Question: I tried to find some helps around internet, i had some codes to test but none works like i want.
I would draw with Qt something pixel by pixel.
I tried with a 'QImage' within a 'QLabel' with the protected event 'mousePressEvent' it worked, but the pixels are too small to see them.
I tried to scale my Image, it's much better, but the position X, Y are not the same position of the pixels now or they're not synchronized with the pixels locations.
Here a screenshot of what i want do, if someone has an idea to recreate this...

If i can exactly done this via Qt i'll save a lots of time, just a basic drawing pixel by pixel, i created this example with Paint, Black and White format zoomed to 800%.
Thanks.
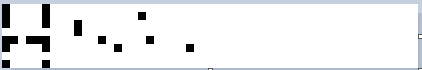
Answer: This is a solution hard-coded for a specific size - just implement relative coordinate mapping between pixmap and draw widget and you are set.
'''
class Widget : public QWidget
{
Q_OBJECT
public:
Widget(QWidget *parent = 0) : QWidget(parent), pressed(0) {
color = Qt::black;
pixmap = new QPixmap("h:/small.png");
resize(240, 240);
}
~Widget() { if (pixmap) delete pixmap; }
protected:
void paintEvent(QPaintEvent *) {
QPainter painter(this);
painter.drawPixmap(0, 0, pixmap->scaled(240, 240));
painter.drawPixmap(0, 0, *pixmap);
}
void mousePressEvent(QMouseEvent *e) {
if (e->button() == Qt::RightButton)
color = color == Qt::black ? Qt::white : Qt::black;
else {
pressed = 1;
draw(e);
}
}
void mouseReleaseEvent(QMouseEvent *) { pressed = 0; }
void mouseMoveEvent(QMouseEvent *e) { draw(e); }
private:
void draw(QMouseEvent *e) {
if (pressed) {
QPainter painter(pixmap);
painter.setPen(color);
int x = e->pos().x() / 12;
int y = e->pos().y() / 12;
painter.drawPoint(x, y);
repaint();
}
}
QColor color;
QPixmap *pixmap;
bool pressed;
};
'''